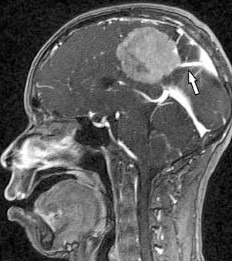
Label: meningioma